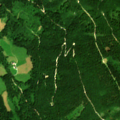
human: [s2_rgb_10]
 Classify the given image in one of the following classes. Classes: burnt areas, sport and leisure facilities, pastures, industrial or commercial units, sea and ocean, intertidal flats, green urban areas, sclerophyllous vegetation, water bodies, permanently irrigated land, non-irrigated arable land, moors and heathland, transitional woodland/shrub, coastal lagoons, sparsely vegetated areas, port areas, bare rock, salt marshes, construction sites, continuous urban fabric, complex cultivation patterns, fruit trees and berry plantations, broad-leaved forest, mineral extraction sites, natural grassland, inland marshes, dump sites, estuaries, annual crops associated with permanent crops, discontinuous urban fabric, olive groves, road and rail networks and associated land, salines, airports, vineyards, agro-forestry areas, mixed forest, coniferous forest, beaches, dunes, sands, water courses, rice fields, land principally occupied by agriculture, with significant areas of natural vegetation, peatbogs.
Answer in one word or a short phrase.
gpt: pastures, broad-leaved forest, mixed forest, transitional woodland/shrub